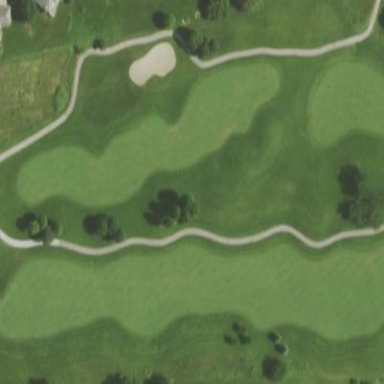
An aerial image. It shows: Golf fairway surrounded by grass.